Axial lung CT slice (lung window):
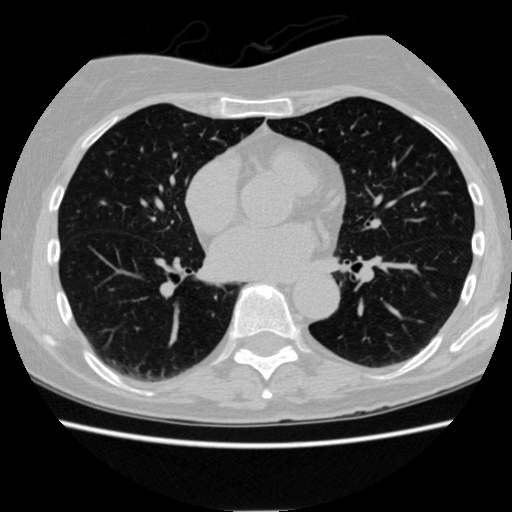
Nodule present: no